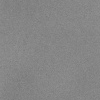
Atmospheric dust classification: dusty